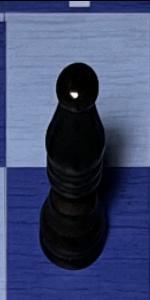
Label: Bishop_Black